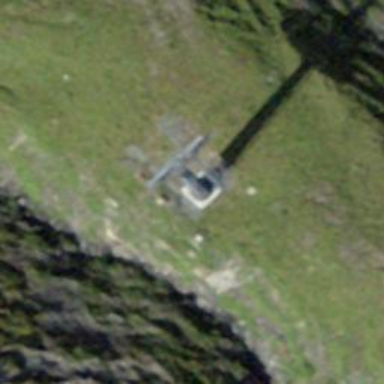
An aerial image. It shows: Pylon used for aerialway.